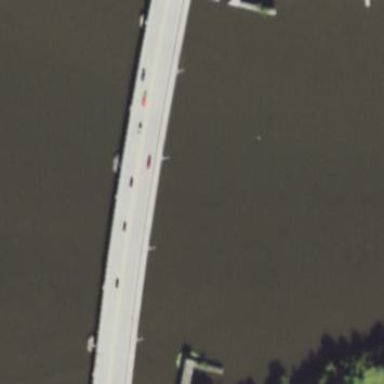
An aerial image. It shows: Man-made bridge.